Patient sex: M
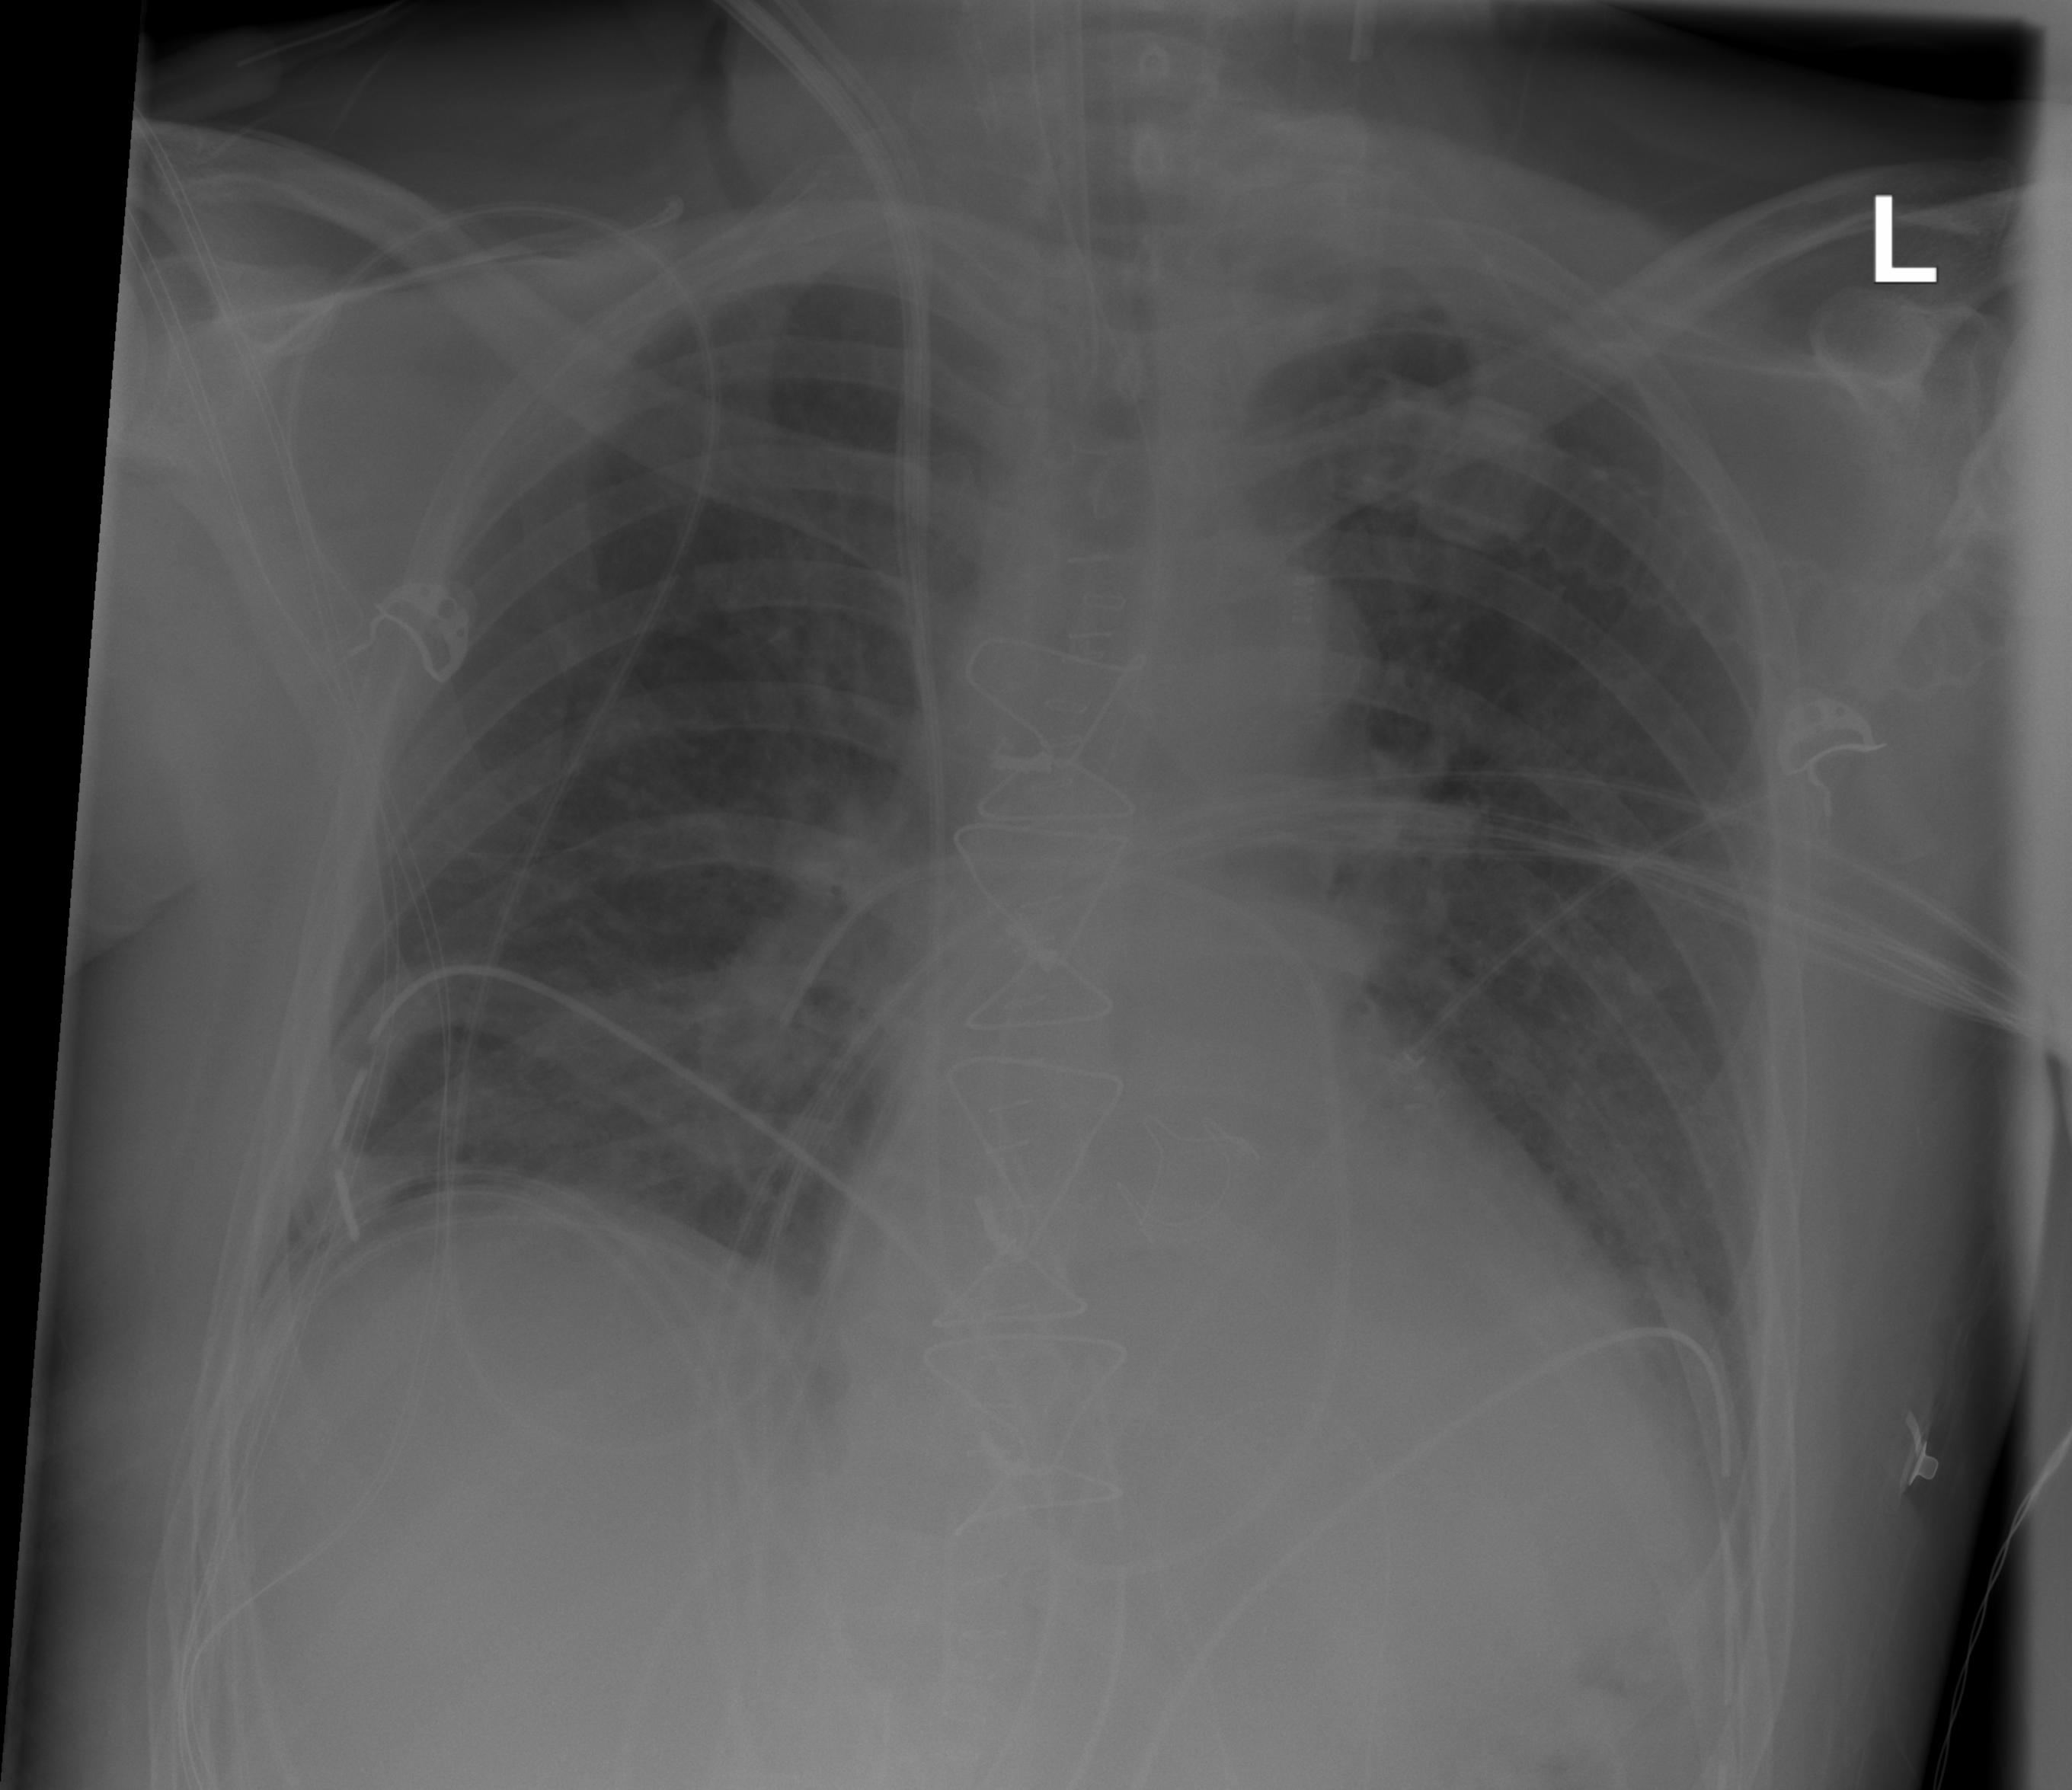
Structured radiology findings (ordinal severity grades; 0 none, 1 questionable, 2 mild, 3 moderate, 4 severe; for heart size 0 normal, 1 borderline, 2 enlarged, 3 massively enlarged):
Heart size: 2
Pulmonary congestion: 2
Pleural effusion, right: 0
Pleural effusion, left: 0
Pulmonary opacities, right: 1
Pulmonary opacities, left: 1
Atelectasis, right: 0
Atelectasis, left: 0